Question: Would somebody please explain how to create a one or two pixel drop shadow ONLY on the the very last cell (in other words, I don't want a shadow around the entire tableview, just the bottom cell. An image of what I'm talking about:

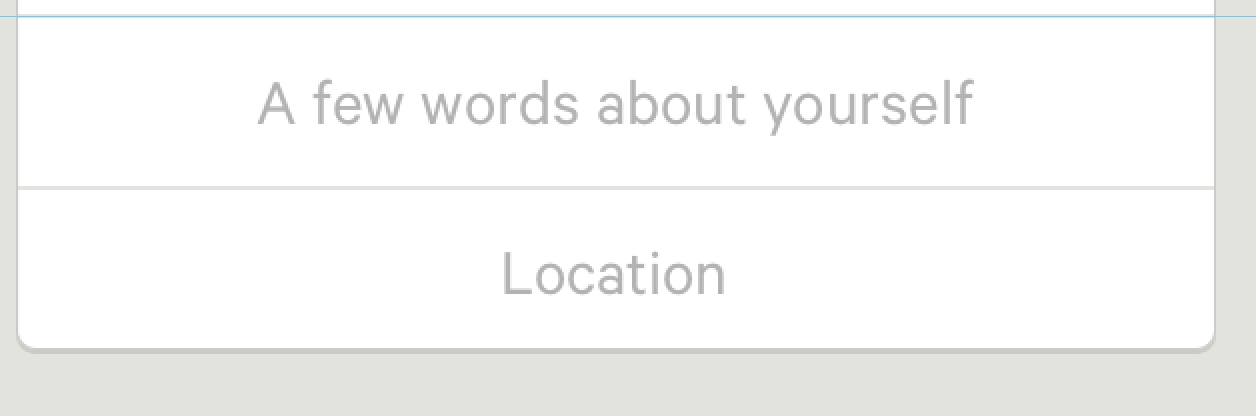
Answer: Solved. Use the following code to produce a very nice, subtle shadow to the bottom of your 'UITableViewCell'. Makes it look like it's raised slightly out of the page :)
'''
UIView* separatorLineView = [[UIView alloc] initWithFrame:CGRectMake(3, 49, cell.frame.size.width-26, 3)];/// change size as you need.
separatorLineView.backgroundColor = shadowColor;// you can also put image here
UIBezierPath *roundedShadow = [UIBezierPath bezierPathWithRoundedRect:separatorLineView.bounds byRoundingCorners:UIRectCornerBottomLeft|UIRectCornerBottomRight cornerRadii:CGSizeMake(8.0f, 8.0f)];
CAShapeLayer *newSeparatorShape = [[CAShapeLayer alloc] init];
[newSeparatorShape setPath:roundedShadow.CGPath];
separatorLineView.layer.mask = newSeparatorShape;
[cell.contentView addSubview:separatorLineView];
'''
Also, don't forget to put this at the top of your .m file '#import <QuartzCore/QuartzCore.h>'